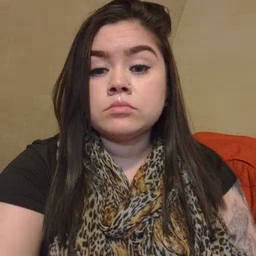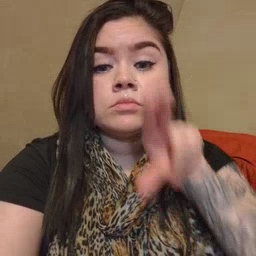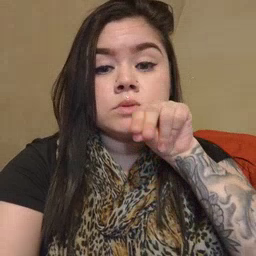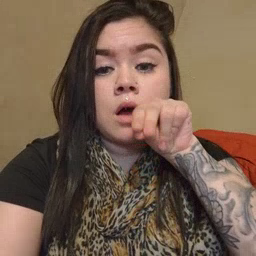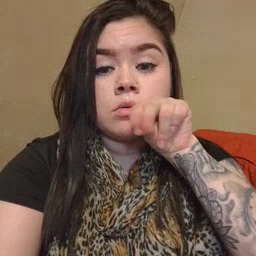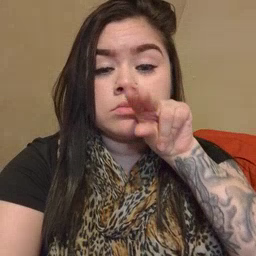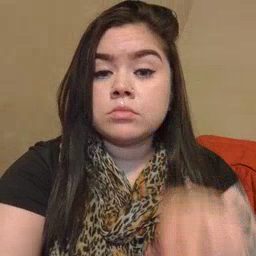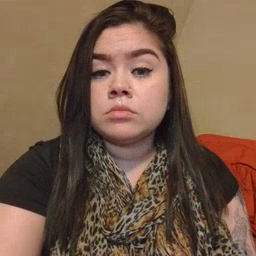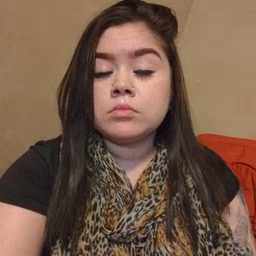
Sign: duck